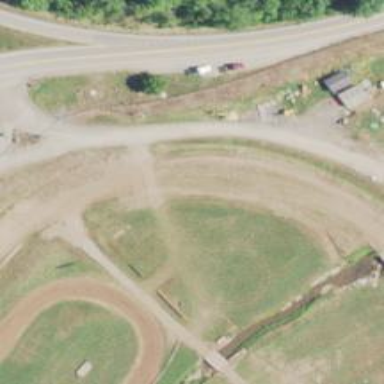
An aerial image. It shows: Raceway road.